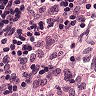
Metastatic tissue present: no